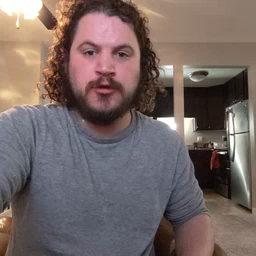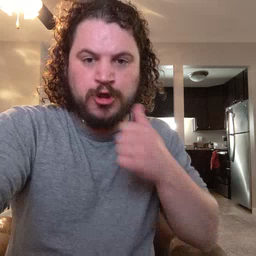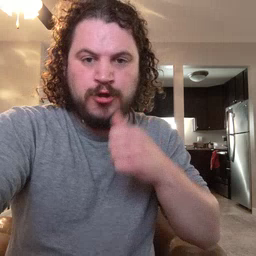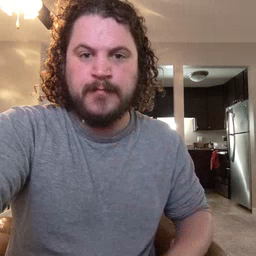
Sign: girl